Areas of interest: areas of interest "Science and Technology Museum"
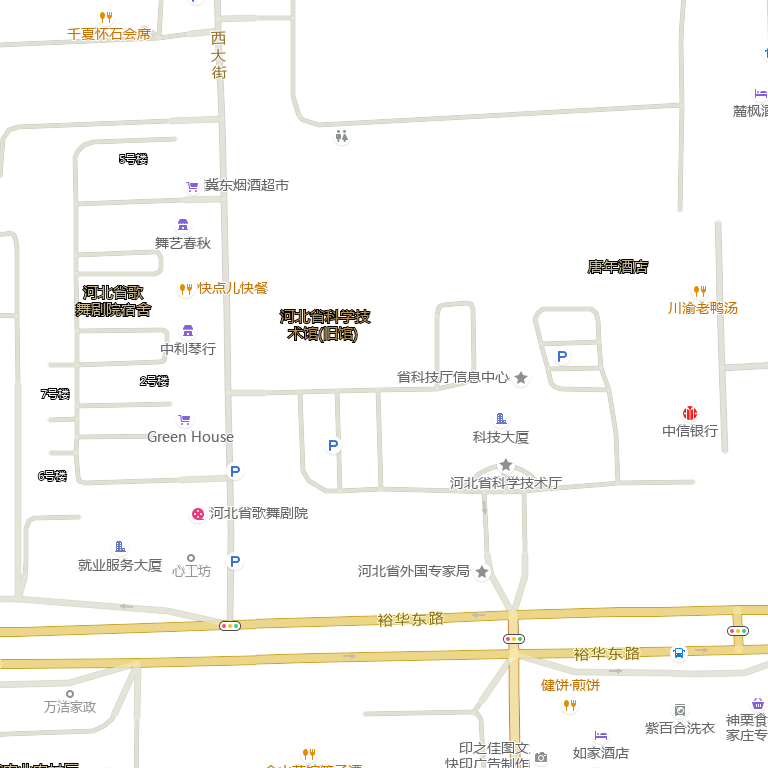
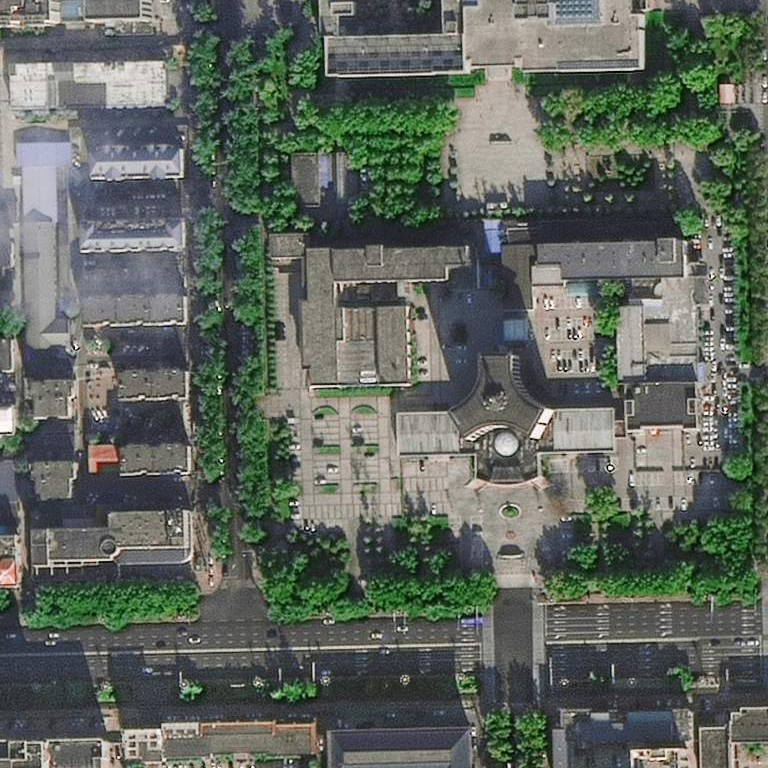